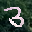
Label: 3